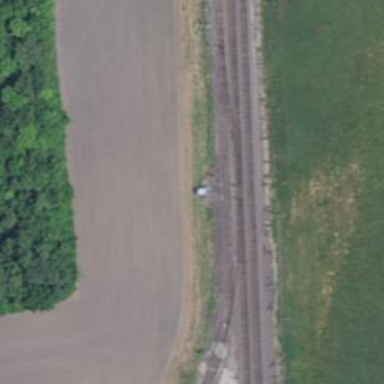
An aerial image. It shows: Railway siding for service.